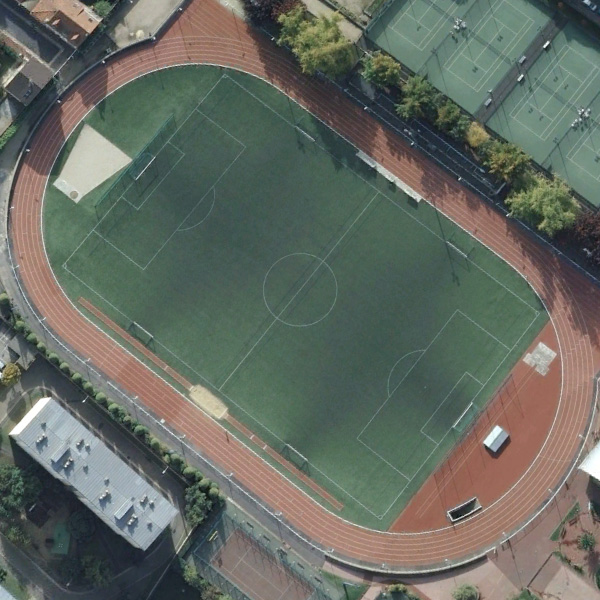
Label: Playground